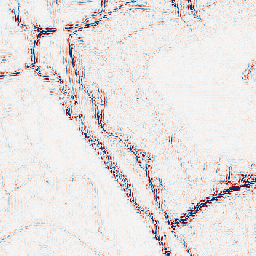
Category: wavelet
Decomposition family: wavelet_dwt
Decomposition parameters: wavelet: db2
level: 2
Upsampling method: quintic
Upsampling parameters: scale: 2
Upsampling scale: 2